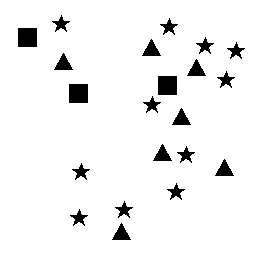
Squares: 3
Triangles: 7
Stars: 11
Total shapes: 21